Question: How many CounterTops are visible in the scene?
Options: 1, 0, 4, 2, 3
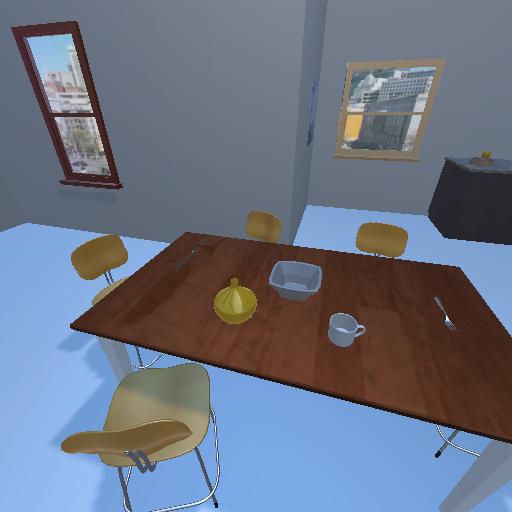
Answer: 1